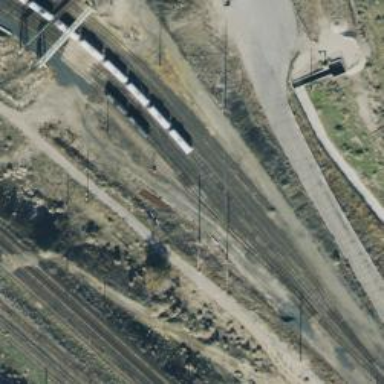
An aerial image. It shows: Railway yard used for servicing trains.